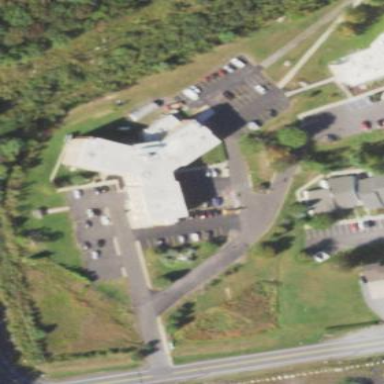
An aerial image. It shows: Nursing home building.